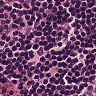
Metastatic tissue present: no